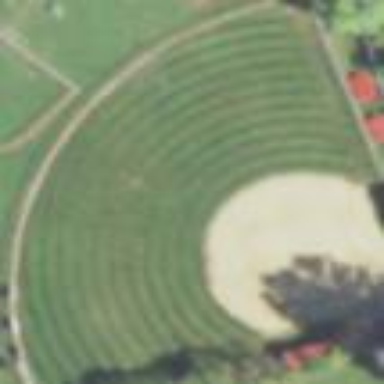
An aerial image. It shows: Baseball pitch for leisure land activities.